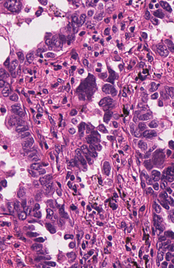
Tumor epithelial tissue: yes
Tumor-associated stroma tissue: yes
Normal tissue: no